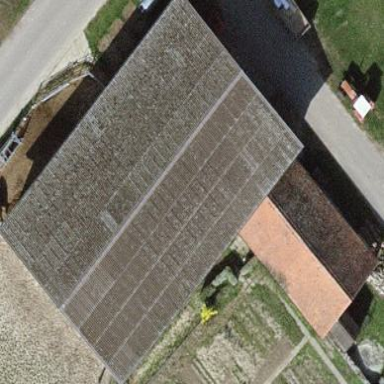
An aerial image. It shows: Farm building.